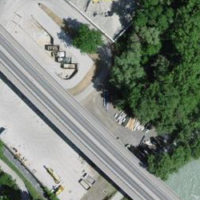
EUNIS habitat code: 24
Species observed at this site:
Cinclus cinclus